Question: Sorry if the title is a little vague, I have the following sceneraio:
I have three tables in my domain model as following:

there is a many to many relation between the 'AddingOrder' table and 'Product' table
in the Product entity i have
'''
public virtual IList<AddingOrder> AddingOrders { get; set; }
'''
with the following mapping:
'''
<bag name="AddingOrders" generic="true" table="AddingOrderProduct">
<key column="ProductId"/>
<many-to-many column="OrderId" class="Application.Domain.Entities.AddingOrder,Application.Domain"/>
</bag>
'''
in the AddingOrder entity i have
'''
public virtual IList<Product> Products { get; set; }
'''
with the following mapping file:
'''
<bag name="Products" generic="true" table="AddingOrderProduct">
<key column="OrderId"/>
<many-to-many column="ProductId" class="Application.Domain.Entities.Product,Application.Domain"/>
</bag>
'''
and this is the entity that maps to the joining table
'''
public class AddingOrderProduct
{
public virtual int Id { get; private set; }
public virtual decimal Quantity { get; set; }
public virtual Unit Unit { get; set; }
}
'''
and its mapping:
'''
<id name="Id" column="Id">
<generator class="native" >
</generator>
</id>
<property name="Quantity" type="Decimal" column="Quantity" />
<many-to-one name="Unit" column="Id" not-null="true" class="Application.Domain.Entities.Unit,Application.Domain" />
'''
So far, So good all things working fine with no problems.
the question is: 'AddingOrderProduct' (the two other tables), , for example the following is a sql query that returns the list of products with there quantity and unit that belong to the order #1 the name of the product form the product table and the quantity and unit id from the joining table AddingOrderProduct and the order id from the AddingOrder table:
'''
select p.Name ,aop.Quantity ,u.Name
from Product p
inner join AddingOrderProduct aop on p.Id = aop.ProductId
inner join AddingOrder ao on ao.Id = aop.OrderId
inner join Unit u on u.Id = aop.UnitId
where ao.Id = 1
'''
how can i write this query with NHibernate with the mentioned mappings
i omitted a lot of code just for simplicity and there is no direct mappings one-to-many between the AddingOrderProduct and the two other tables. and for the unit entity forget about it it is not an issue.
Thanks in advance;
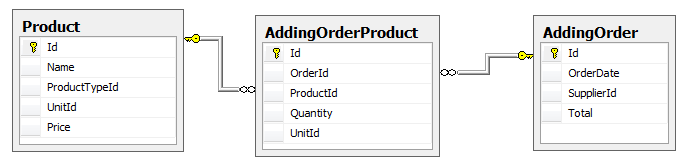
Answer: Don't use many-to-many. Use a one-to-many from 'Product' and 'AddingOrder' to 'AddingOrderProduct' and collections of 'AddingOrderProduct' in the code.